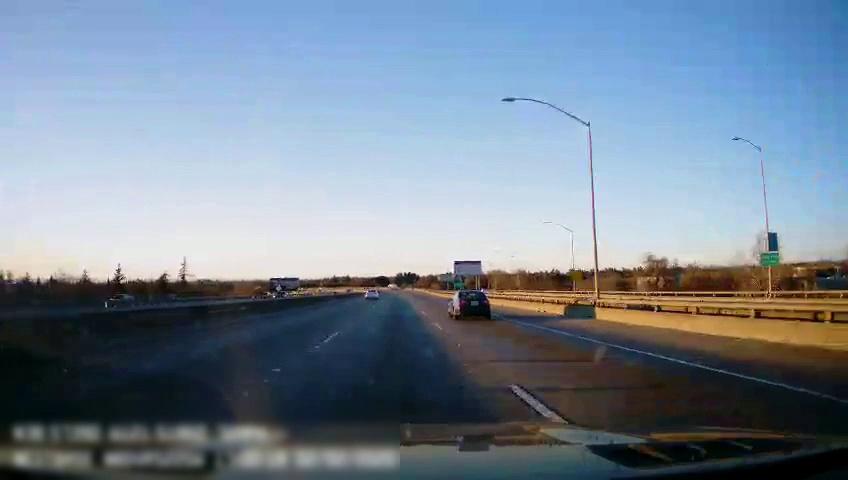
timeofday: Day
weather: Sunny
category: Drivable Space
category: Vehicles | Car
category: Vehicles | Car
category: Vehicles | Truck
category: Lanes | Current Lane
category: Lanes | Current Lane
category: Lanes | Alternate Lane
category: Traffic | Signs